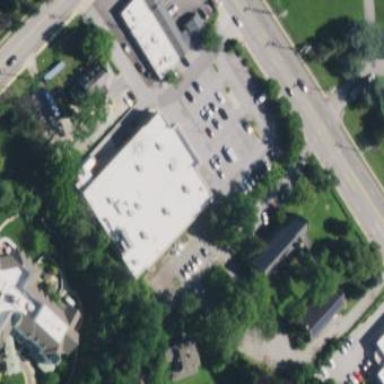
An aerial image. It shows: Retail area.